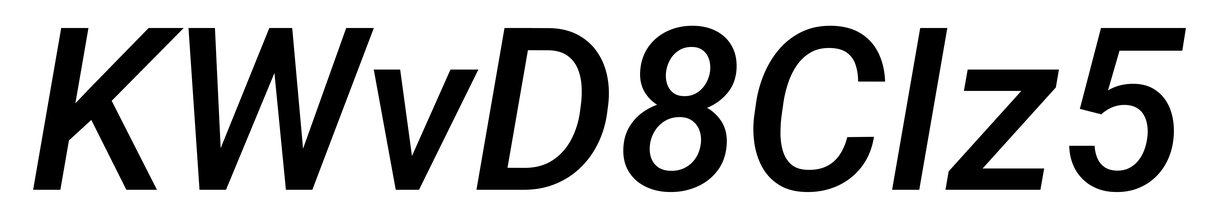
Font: Roboto-Italic_Medium_Italic